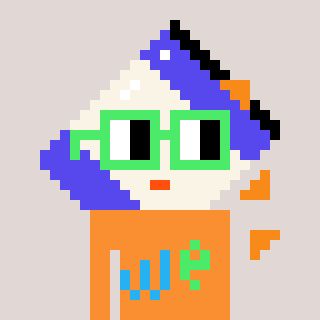
a pixel art character with square light green glasses, a chips-shaped head and a orange-colored body on a warm background